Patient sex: M
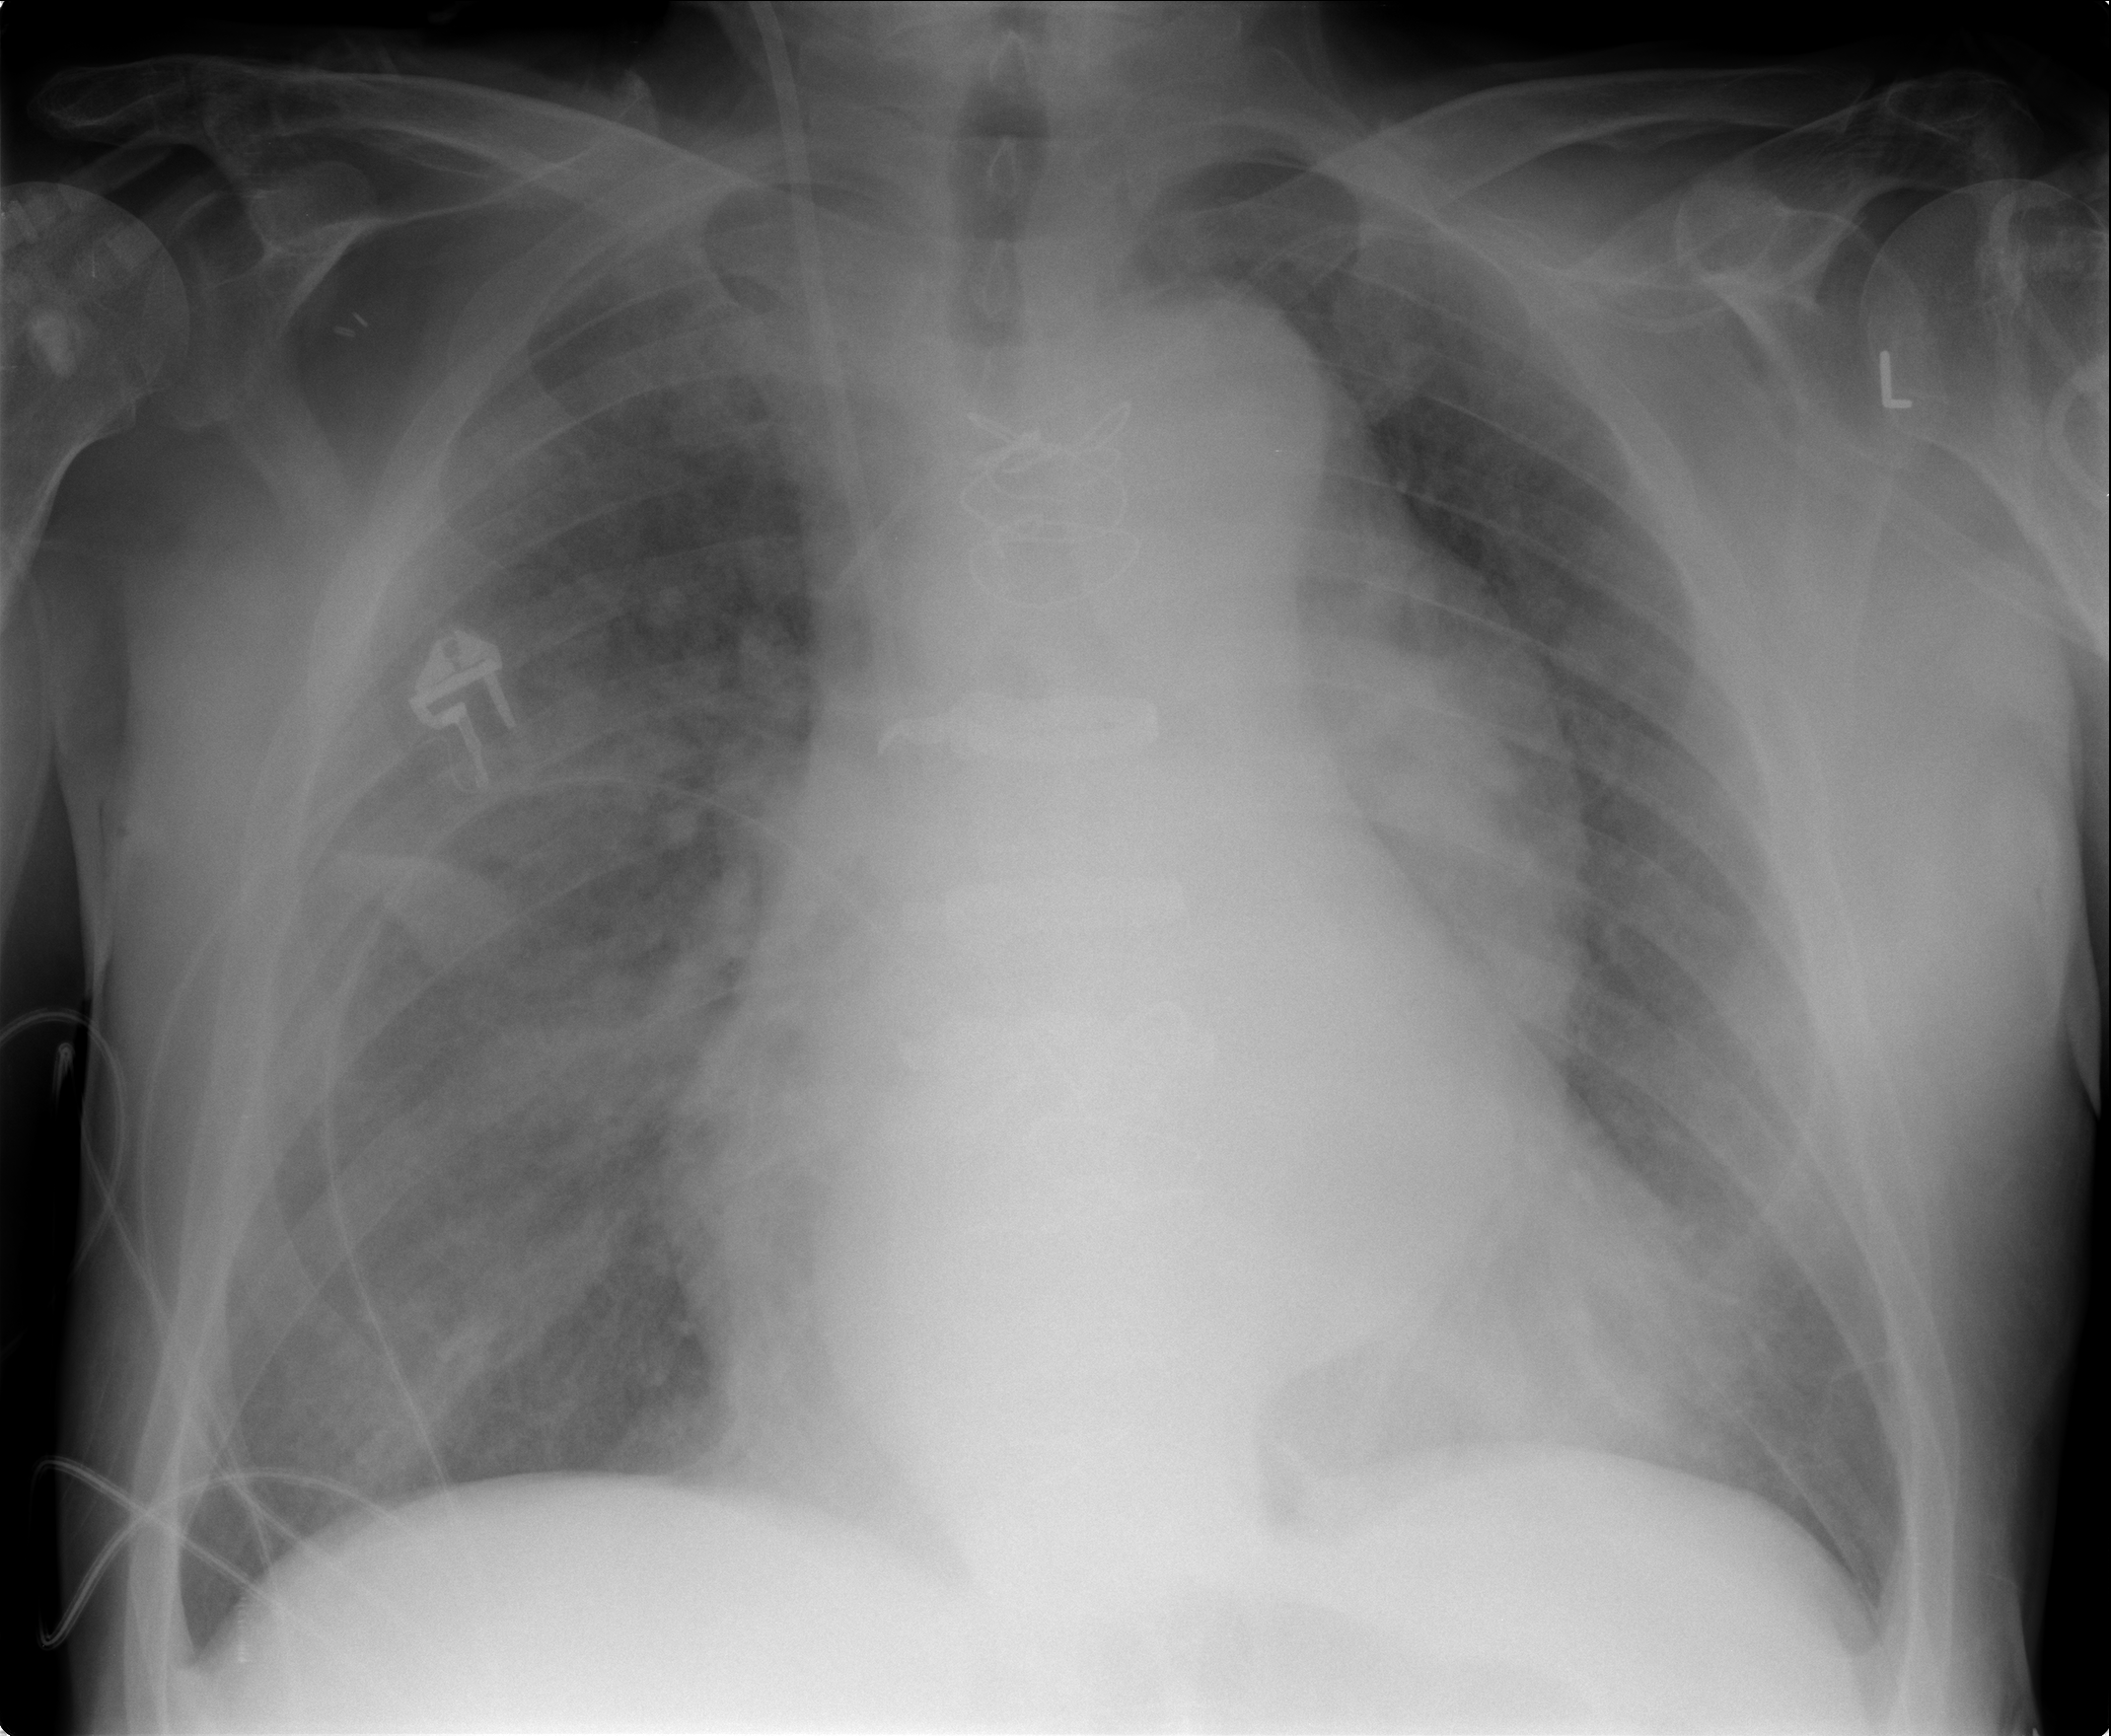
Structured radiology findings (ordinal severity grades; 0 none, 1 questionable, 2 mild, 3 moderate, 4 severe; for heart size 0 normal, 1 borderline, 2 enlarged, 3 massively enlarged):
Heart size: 2
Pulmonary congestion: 3
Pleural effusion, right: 0
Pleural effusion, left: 0
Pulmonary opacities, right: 3
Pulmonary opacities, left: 3
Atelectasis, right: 2
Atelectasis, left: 2